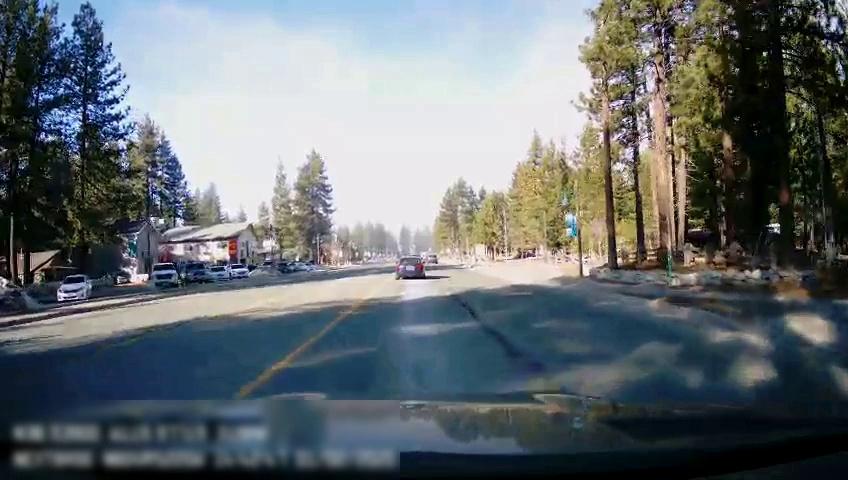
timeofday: Day
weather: Sunny
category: Drivable Space
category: Vehicles | SUV
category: Vehicles | Car
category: Vehicles | SUV
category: Vehicles | SUV
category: Vehicles | SUV
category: Vehicles | SUV
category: Vehicles | Car
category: Lanes | Opposite Lane
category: Lanes | Current Lane
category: Lanes | Current Lane